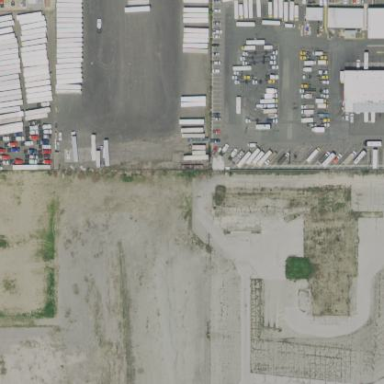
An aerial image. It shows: Industrial area.